Interaction volume radius: 10 \u00c5
Interaction volume height: 20 \u00c5
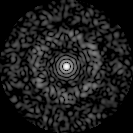
Disorder parameter: 0.8491